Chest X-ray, PA view. Patient: 10 years old, sex M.
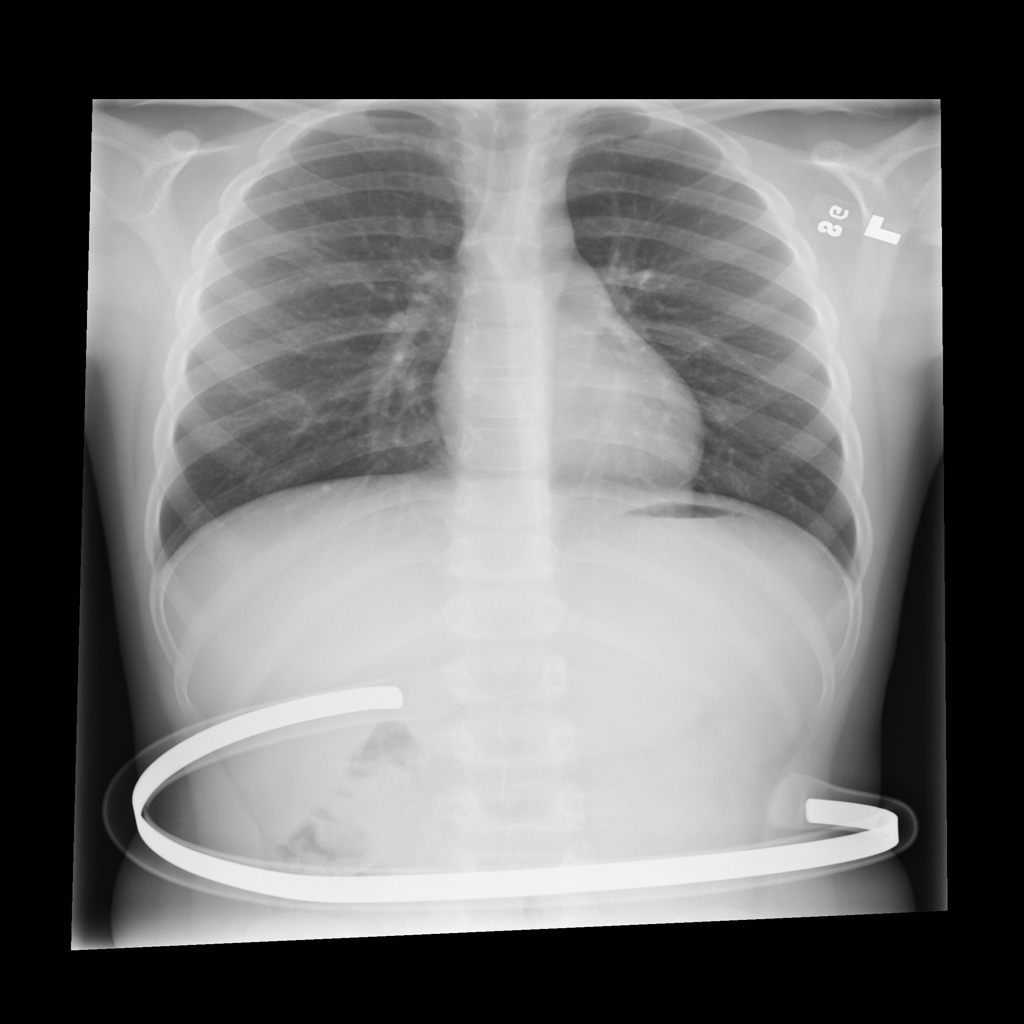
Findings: No Finding